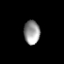
Tissue: prostate
Cell type: T cells
Senescence score: 0.7562
Nuclear area (px): 377
Mean DAPI intensity: 150.082